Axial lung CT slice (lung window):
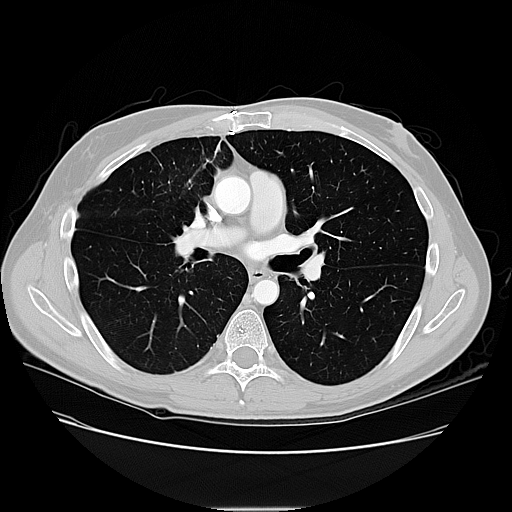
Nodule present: no